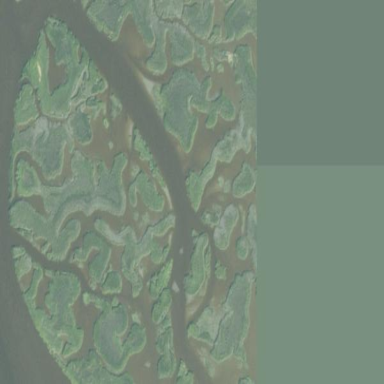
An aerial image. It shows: Saltmarsh wetland.